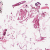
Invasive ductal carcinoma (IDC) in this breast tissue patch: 0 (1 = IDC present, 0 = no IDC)